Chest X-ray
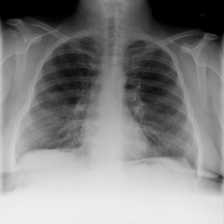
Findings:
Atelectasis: negative
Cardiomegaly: negative
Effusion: negative
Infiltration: negative
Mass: negative
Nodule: negative
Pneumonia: negative
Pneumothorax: positive
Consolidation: negative
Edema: negative
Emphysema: negative
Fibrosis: negative
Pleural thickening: negative
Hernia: negative